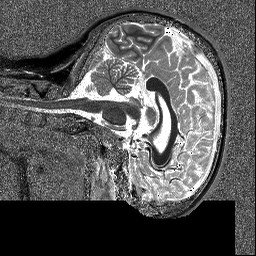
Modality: T1map
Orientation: sagittal
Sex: female